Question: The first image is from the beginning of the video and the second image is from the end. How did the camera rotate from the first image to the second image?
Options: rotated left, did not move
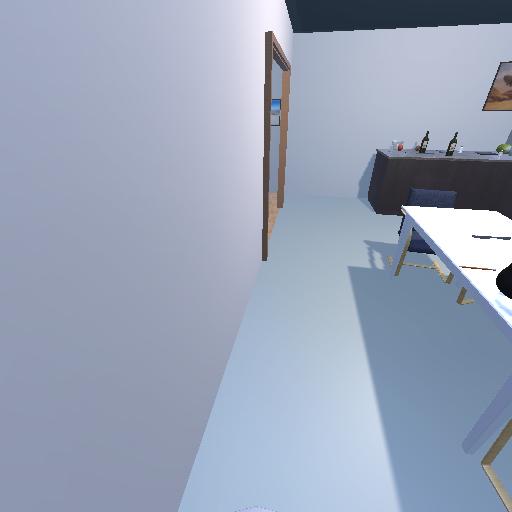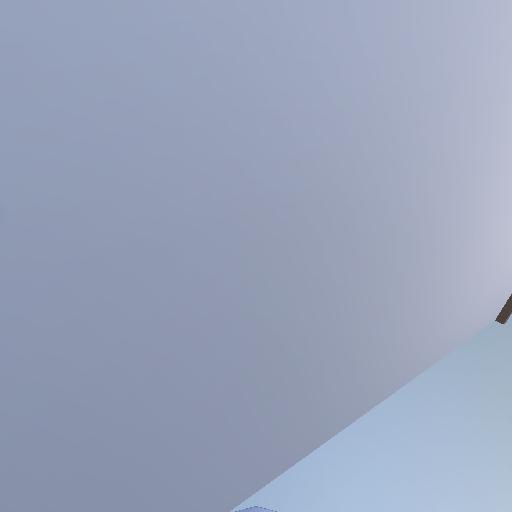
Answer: rotated left